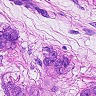
Metastatic tissue present: yes